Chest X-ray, AP view. Patient: 61 years old, sex F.
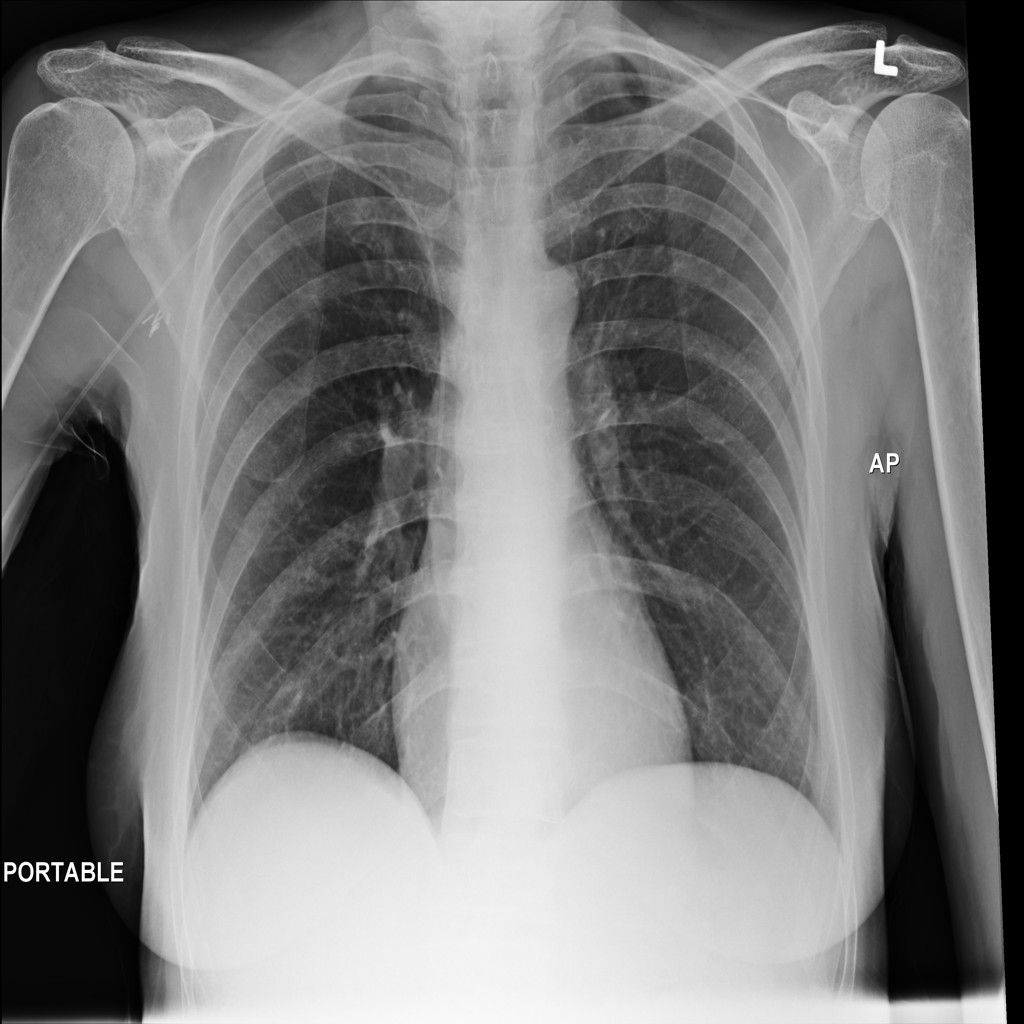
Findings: No Finding